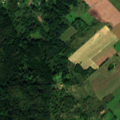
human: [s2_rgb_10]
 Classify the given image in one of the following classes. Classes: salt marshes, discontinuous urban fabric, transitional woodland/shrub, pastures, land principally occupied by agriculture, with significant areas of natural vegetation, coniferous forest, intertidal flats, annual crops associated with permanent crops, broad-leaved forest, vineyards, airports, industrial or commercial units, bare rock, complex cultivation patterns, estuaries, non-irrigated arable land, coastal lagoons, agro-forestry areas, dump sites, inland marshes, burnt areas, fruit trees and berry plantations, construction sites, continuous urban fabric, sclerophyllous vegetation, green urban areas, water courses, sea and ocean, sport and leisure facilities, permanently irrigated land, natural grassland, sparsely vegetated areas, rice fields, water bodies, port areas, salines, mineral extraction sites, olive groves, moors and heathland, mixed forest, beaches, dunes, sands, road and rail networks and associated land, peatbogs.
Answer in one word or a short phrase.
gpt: non-irrigated arable land, land principally occupied by agriculture, with significant areas of natural vegetation, broad-leaved forest, coniferous forest